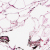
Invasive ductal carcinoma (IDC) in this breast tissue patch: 0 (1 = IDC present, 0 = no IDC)